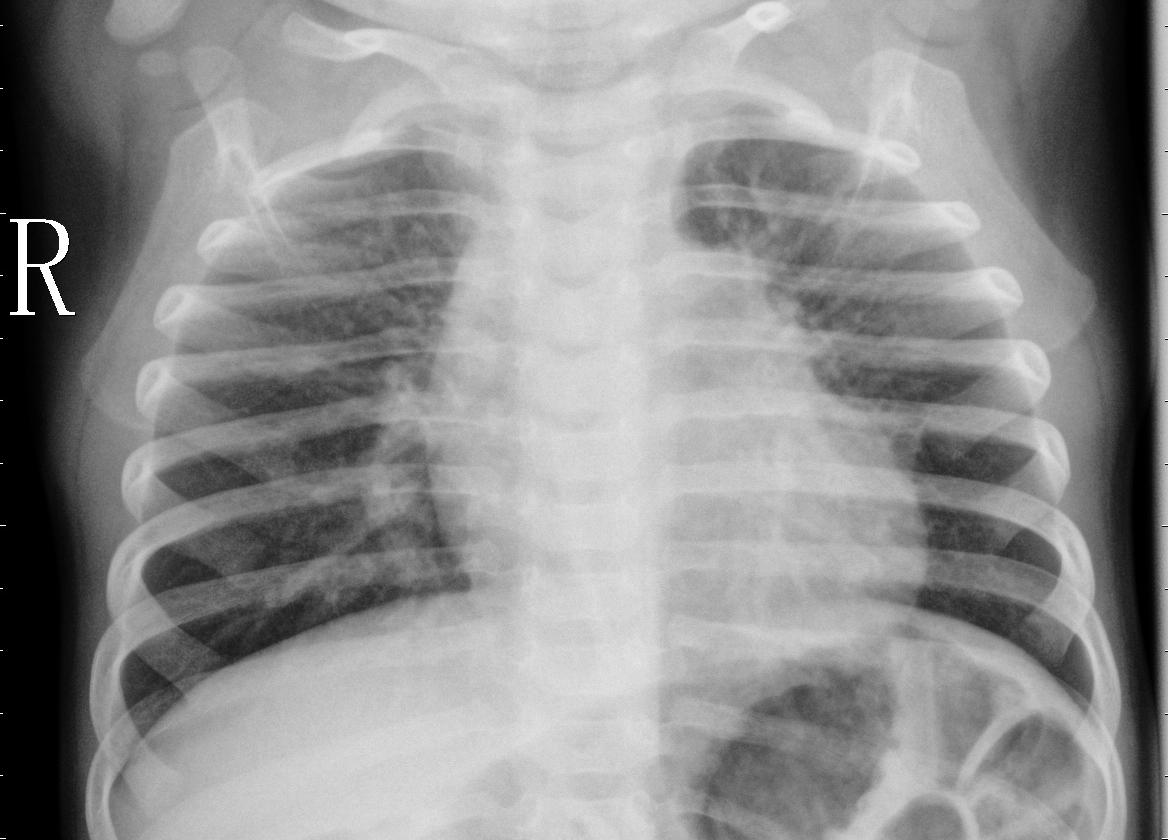
Diagnosis: PNEUMONIA